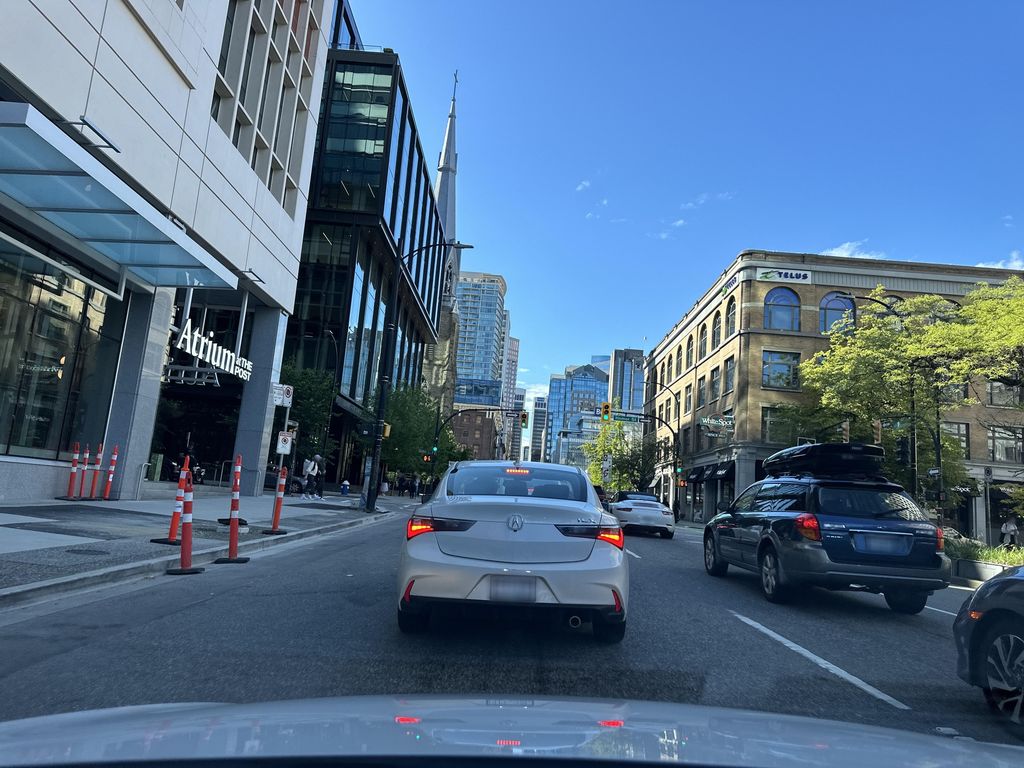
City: vancouver